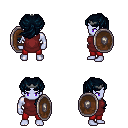
a pixel art fantasy rpg character, male body template, dark elf, purple skin, maroon tunic, red pants, raven princess hairstyle, iron tiara, shield, four views (front, back, left, right), 2x2 character sprite sheet, small pixel art, hard edges, no anti-aliasing